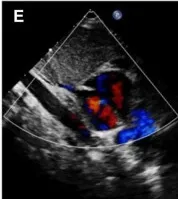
Craniofacial features and imaging results of the proband and father. Heart ultrasound of proband (1 M).
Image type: radiology (ultrasound)